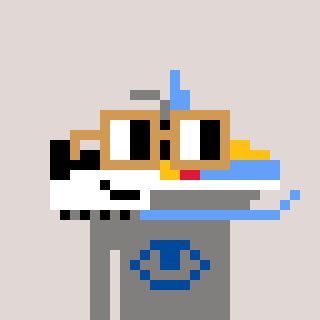
a pixel art character with square brown glasses, a snowmobile-shaped head and a bluegrey-colored body on a warm background